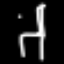
Label: chair